Question: When you use a binary heap to implement a priority queue ,it is stated that the insert operation requires at most 1+lg N number of compares.(lg N = log of N,to the base 2).
Consider the below picture ,

Here the tree has a maximum height of 3.Even if the node T was added to the bottom most level,it will only encounter a maximum 3 nodes including the root,when T swims up.That means ,there will only be 3 compares at most.
But the statement suggests that there will be a maximum of 1+lg 11 = 1+3 = 4 compares .
How is this possible? can someone please explain?
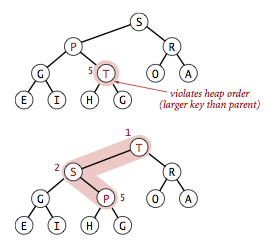
Answer: Think about what would happen if you inserted node B now. There can be up to four compares, for example:
'''
B<E? B<G? B<S? B<T?
'''
Hope that answers your question.